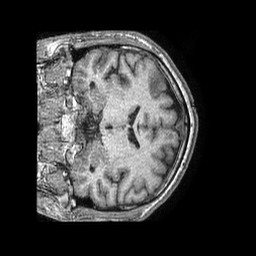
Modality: T1w
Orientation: coronal
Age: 41
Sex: male
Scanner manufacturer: philips
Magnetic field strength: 1.5 T
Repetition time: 0.007511 s
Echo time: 0.003409 s